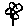
Label: flower